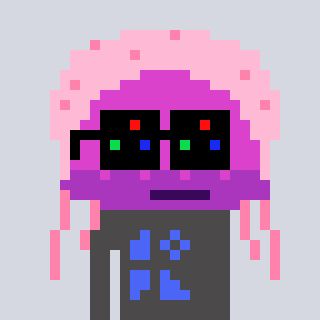
a pixel art character with square black sunglasses, a jellyfish-shaped head and a grayscale-colored body on a cool background